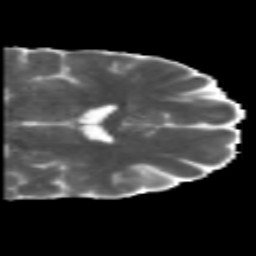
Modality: MD
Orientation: coronal
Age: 46
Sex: male
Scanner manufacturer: siemens
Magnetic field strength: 3 T
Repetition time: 5.5 s
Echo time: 0.101 s